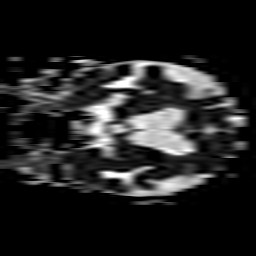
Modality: ADC
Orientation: coronal
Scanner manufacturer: philips
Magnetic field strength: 3 T
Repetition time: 3.9 s
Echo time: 0.05989 s